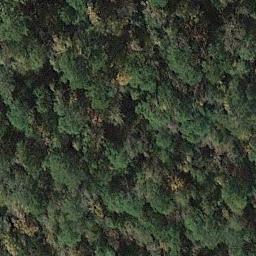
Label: forest